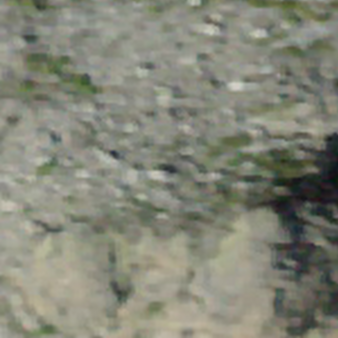
Label: other